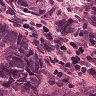
Metastatic tissue present: yes